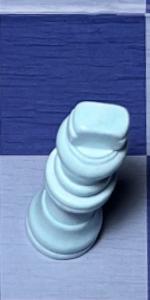
Label: King_White